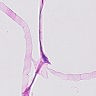
Metastatic tissue present: no